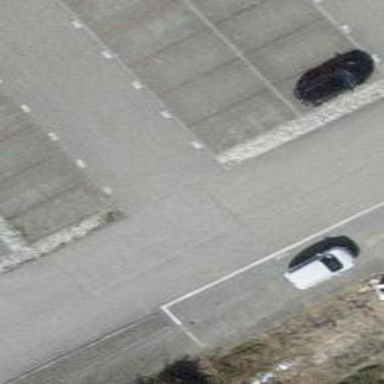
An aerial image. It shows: Parking aisle designated as service road.